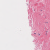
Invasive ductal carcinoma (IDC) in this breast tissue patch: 0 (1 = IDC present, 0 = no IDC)